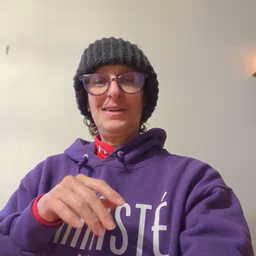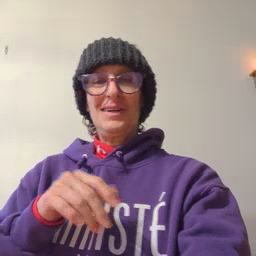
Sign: talk